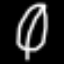
Label: leaf